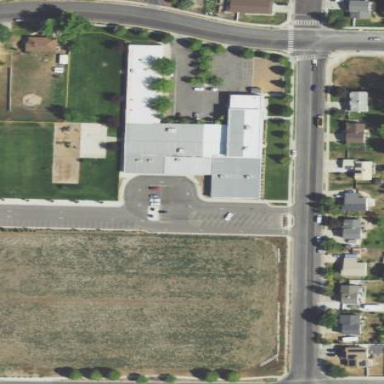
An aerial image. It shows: School building.